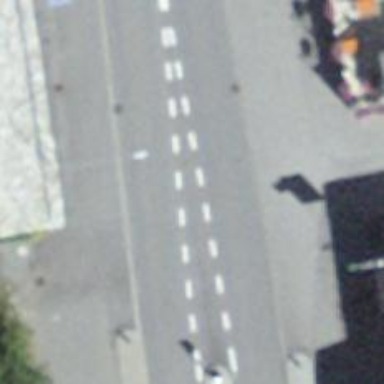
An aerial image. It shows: Primary road with asphalt surface.